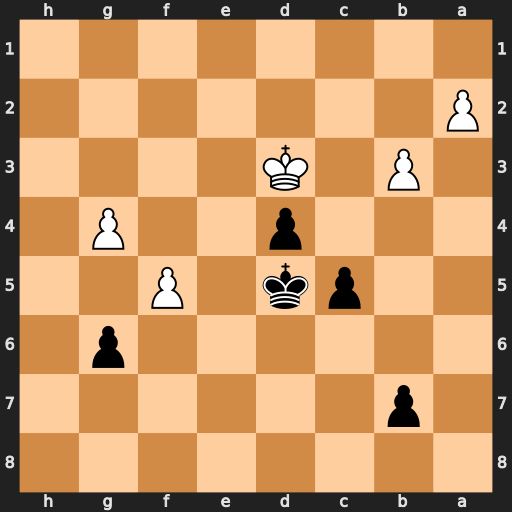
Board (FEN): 8/1p6/6p1/2pk1P2/3p2P1/1P1K4/P7/8
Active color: b
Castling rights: -
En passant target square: -
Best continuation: gxf5 gxf5 Ke5 f6 Kxf6